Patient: sex M, age 65
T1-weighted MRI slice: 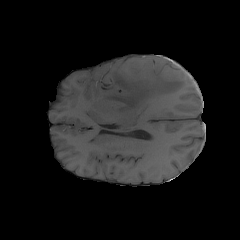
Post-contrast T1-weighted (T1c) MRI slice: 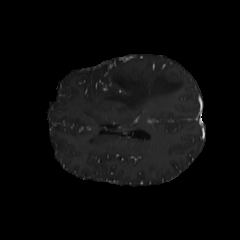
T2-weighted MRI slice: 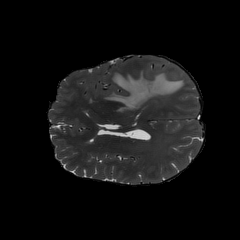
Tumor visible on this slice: yes
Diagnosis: Glioblastoma, IDH-wildtype
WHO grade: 4